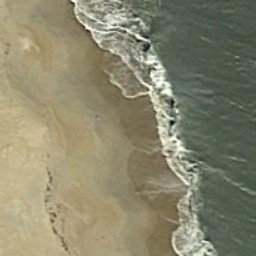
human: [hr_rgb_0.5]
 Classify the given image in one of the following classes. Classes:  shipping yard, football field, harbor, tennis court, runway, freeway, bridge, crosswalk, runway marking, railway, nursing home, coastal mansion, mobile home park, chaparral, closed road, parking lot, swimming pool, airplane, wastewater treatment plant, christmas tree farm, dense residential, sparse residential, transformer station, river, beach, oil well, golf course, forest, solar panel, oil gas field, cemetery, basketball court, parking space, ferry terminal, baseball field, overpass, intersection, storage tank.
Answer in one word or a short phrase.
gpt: beach